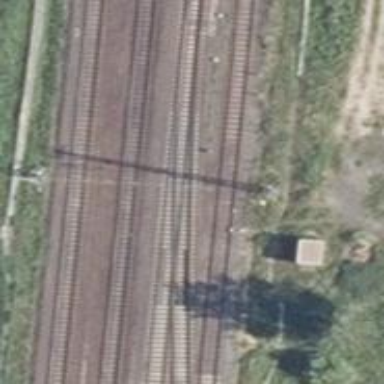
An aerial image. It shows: Siding railway line with electrified contact line for the trains.